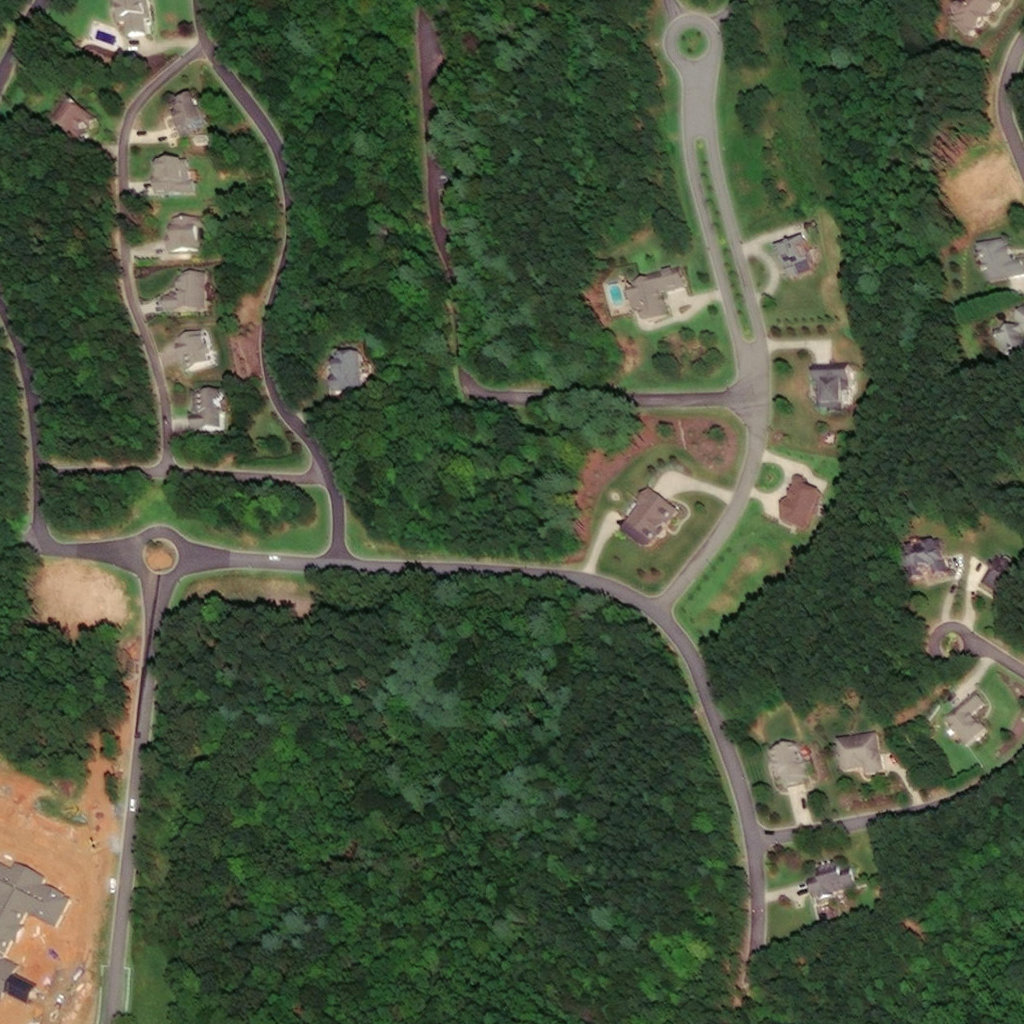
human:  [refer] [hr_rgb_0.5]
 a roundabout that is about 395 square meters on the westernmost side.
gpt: <box>[[12, 51, 18, 56, 0]]</box>